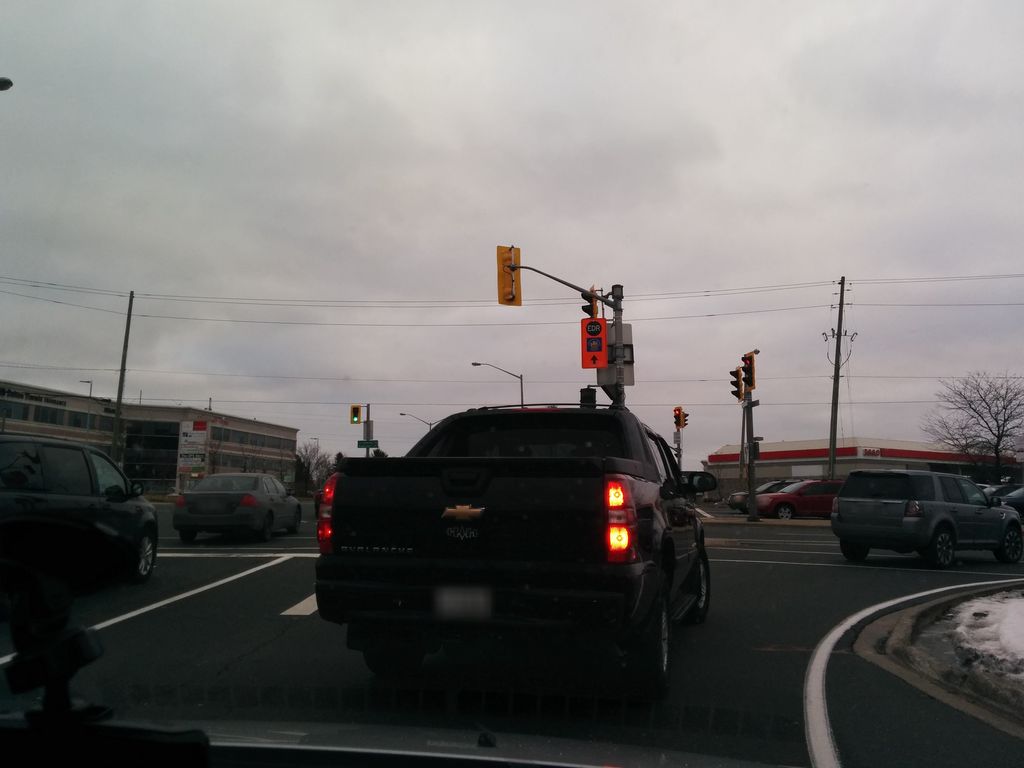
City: hamilton